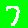
Digit: 7